Question:
Well here we have two columns A and B. The thing is column A generally contains more content so its height is more (in this case 126px) and column B has less content so it remains shorter (here 94px). Now I want to make the height of B = A, considering that height of column A might change dynamically by AJAX but to keep pace with column A, height of column B must also change.
'<div id="A">filer text</div>' | '<div id="B">filler text2</div>'
Now may be by using jQuery or some js we can get the height of element with id #A and set it to #B but the problem lies when the content changes dynamically.
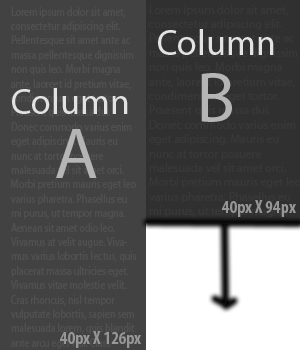
Answer: '''
$("#a").css("height", $("#b").css("height") );
'''
Which then could be put in the callback function of, say:
'''
$.ajax({
...
success:function(msg){
// could be optimized by storing off of the comparision
if( $("#a").height() > $("#b").height() ){
$("#b").css("height", $("#a").css("height") );
}
}
});
'''